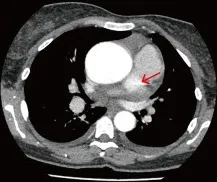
(E) Sagittal plane view of the dual unruptured left/non-coronary SVAs.
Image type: radiology (ct)